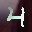
Label: 4